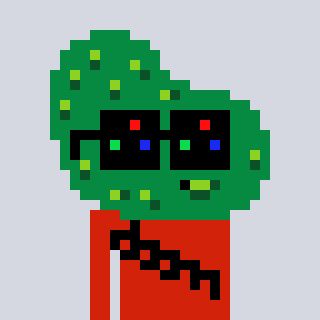
a pixel art character with square black sunglasses, a pickle-shaped head and a red-colored body on a cool background